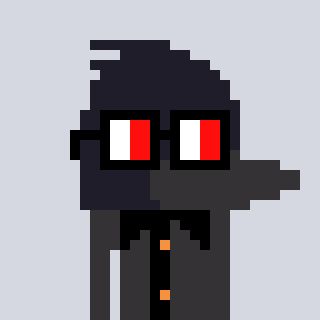
a pixel art character with square glasses with black frames and red eyes, a raven-shaped head and a grayscale-colored body on a cool background